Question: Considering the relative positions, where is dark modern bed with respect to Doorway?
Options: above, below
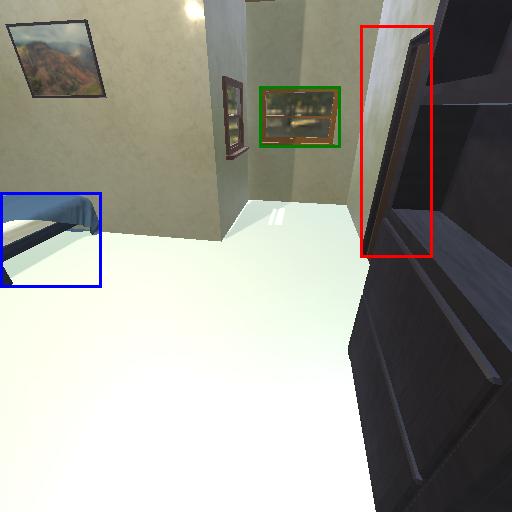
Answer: above